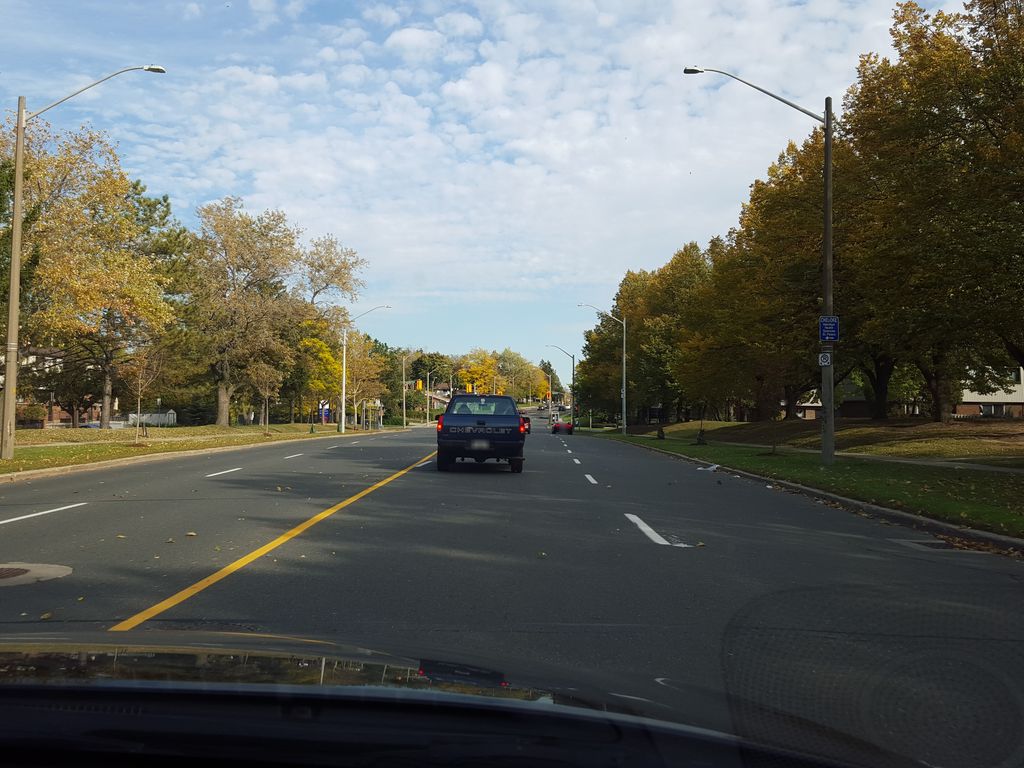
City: hamilton